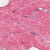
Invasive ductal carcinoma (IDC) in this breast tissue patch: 0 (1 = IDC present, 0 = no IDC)